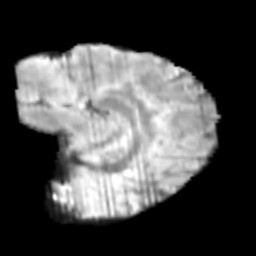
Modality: T2w
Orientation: sagittal
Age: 10
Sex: male
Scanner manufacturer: siemens
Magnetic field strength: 3 T
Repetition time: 3.8 s
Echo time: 0.07 s